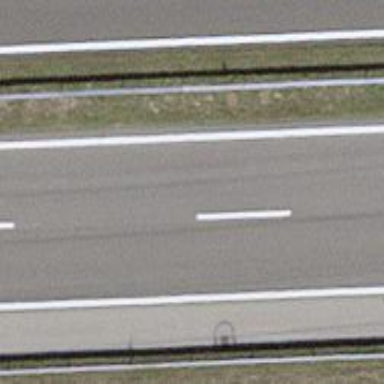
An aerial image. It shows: Asphalt motorway.